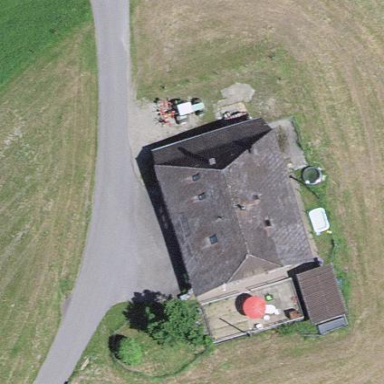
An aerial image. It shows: Farm building.